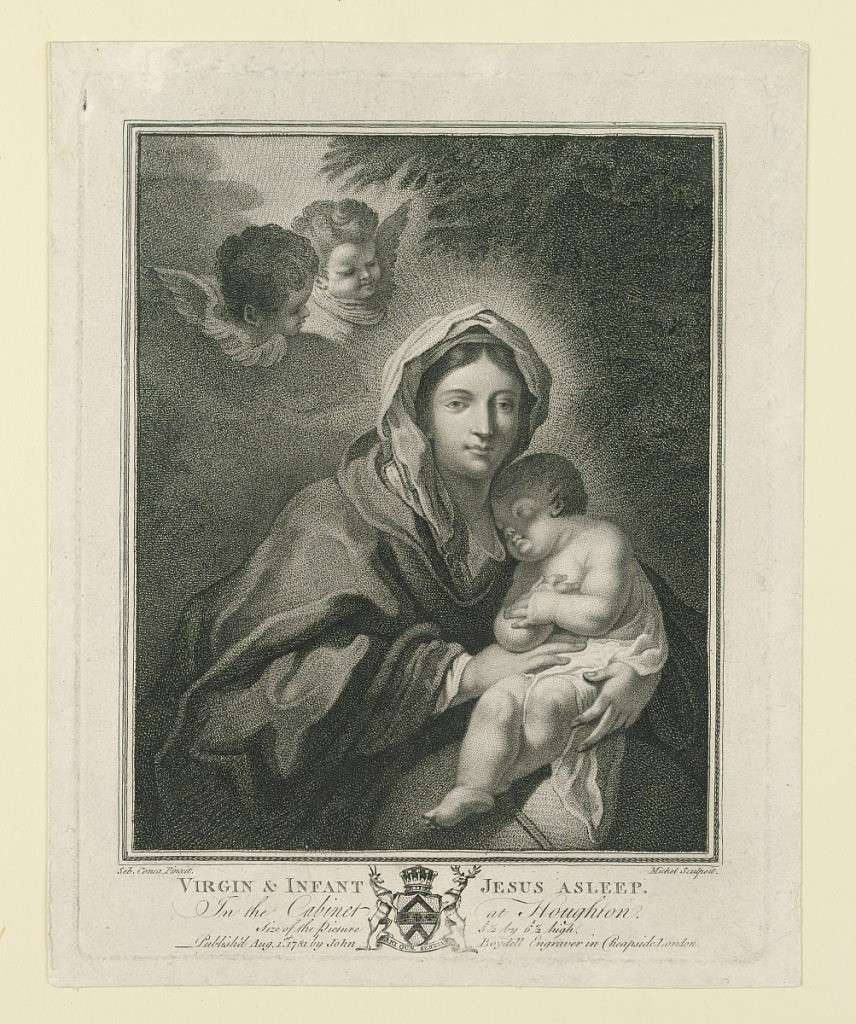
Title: The Madonna With Sleeping Child
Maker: Jean-Baptiste Michel, French, 1748 - 1804
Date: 1781
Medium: Engraving on paper
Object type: Print
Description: Half length Madonna, facing frontally, holding the sleeping Child on her lap. Above, two seraph-heads.